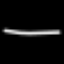
Label: line